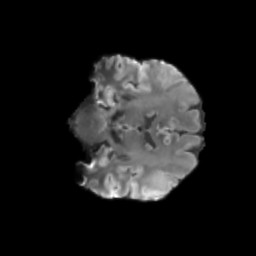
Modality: T2w
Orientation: coronal
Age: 62
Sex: female
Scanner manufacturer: siemens
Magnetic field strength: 3 T
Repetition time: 3.23 s
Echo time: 0.0892 s